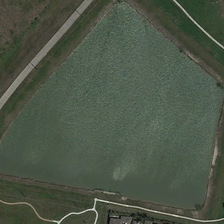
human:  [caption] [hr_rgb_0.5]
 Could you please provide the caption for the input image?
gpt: some light green meadows are around a polygonal pond .

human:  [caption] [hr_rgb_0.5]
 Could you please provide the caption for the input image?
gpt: some light green meadows are around a polygonal pond .

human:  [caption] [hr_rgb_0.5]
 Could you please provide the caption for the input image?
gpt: some light green meadows are around a polygonal pond .

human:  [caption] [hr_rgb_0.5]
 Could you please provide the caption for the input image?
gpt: some light green meadows are around a polygonal pond .

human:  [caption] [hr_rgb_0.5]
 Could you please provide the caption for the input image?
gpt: some light green meadows are around a polygonal pond .